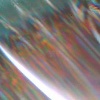
Label: sunburn